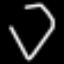
Label: diamond